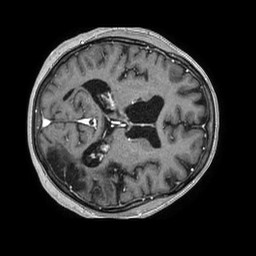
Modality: T1w
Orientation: axial
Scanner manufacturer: philips
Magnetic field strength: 1.5 T
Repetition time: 0.007656 s
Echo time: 0.003487 s